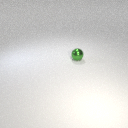
small green metal sphere